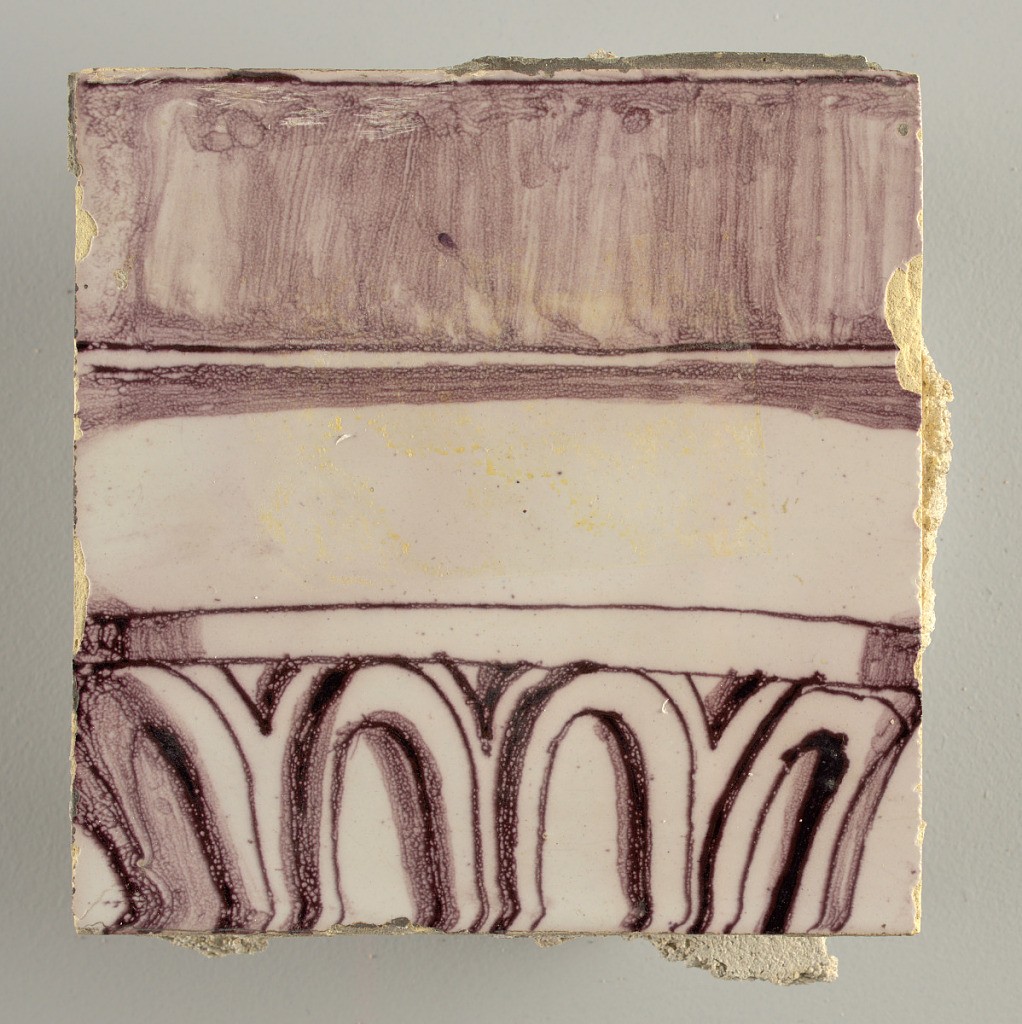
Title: Tile wall facing
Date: ca. 1725
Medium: Tin-glazed earthenware, underglaze
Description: Horizontal rectangle.  Thirty tiles wide and twenty-three tiles high with opening for fireplace eleven tiles wide and ten high.  Foliage arabesques disposed about three vertical axes from which are emphazised by urns at center and right, and at left by the figure of a standing woman carrying an infant on her arm and accompanied by two children.